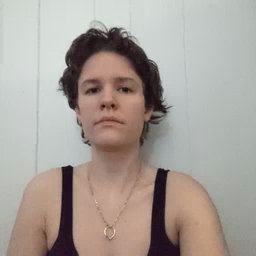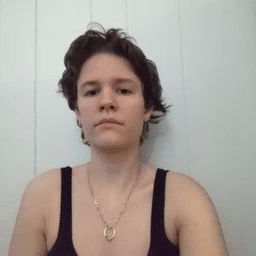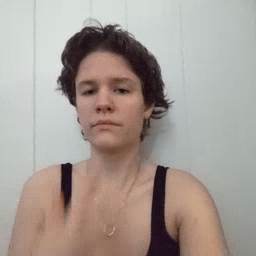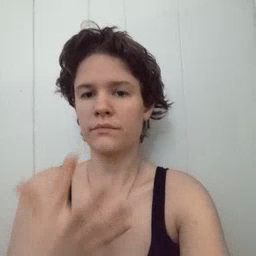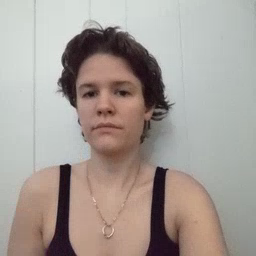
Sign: wet